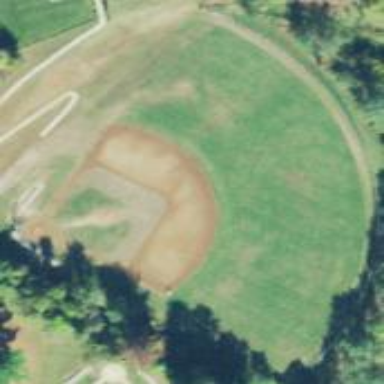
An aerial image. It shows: Baseball pitch for leisure land.